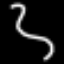
Label: squiggle